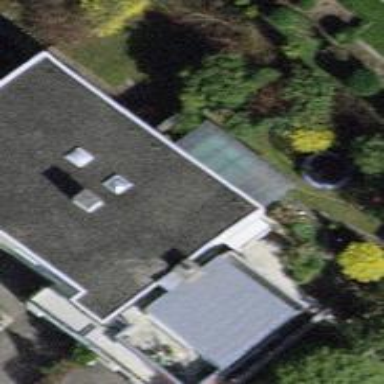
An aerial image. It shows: Terrace building.